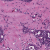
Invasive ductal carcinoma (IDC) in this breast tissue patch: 0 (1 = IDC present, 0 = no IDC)